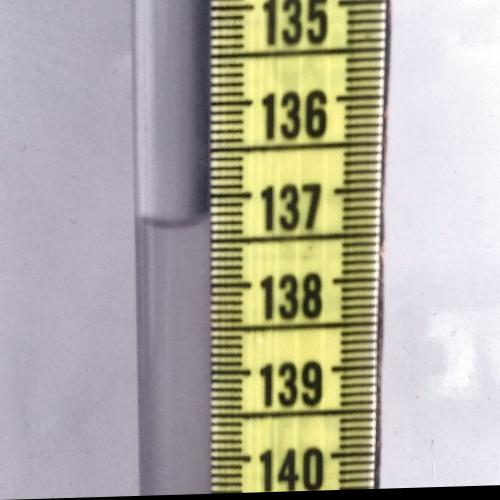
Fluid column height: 137.3 cm